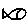
Label: fish